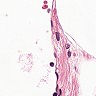
Metastatic tissue present: no